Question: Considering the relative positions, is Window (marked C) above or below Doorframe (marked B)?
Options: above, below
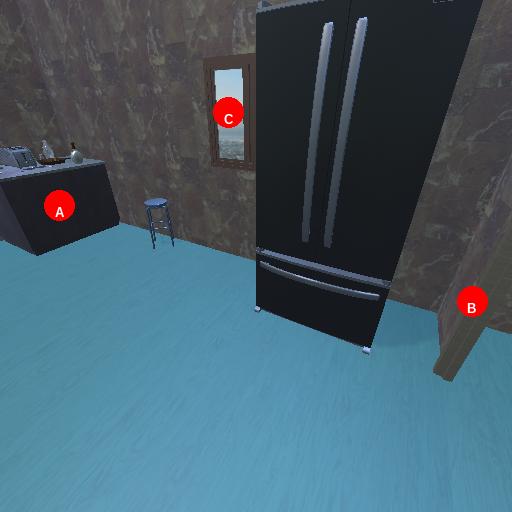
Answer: above